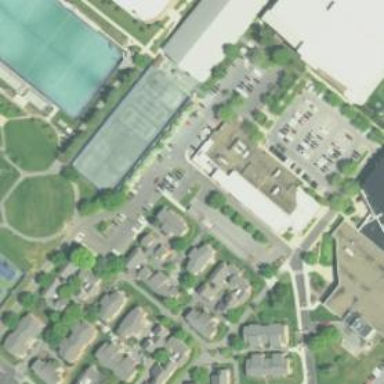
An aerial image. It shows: Athletic building within university.